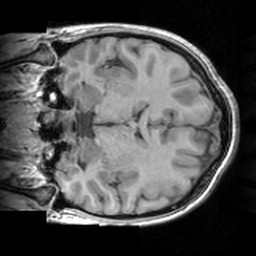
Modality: T1w
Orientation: coronal
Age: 18
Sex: female
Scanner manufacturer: siemens
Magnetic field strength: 3 T
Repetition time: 1.63 s
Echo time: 0.00311 s